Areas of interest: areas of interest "Exhibition and Convention Center"
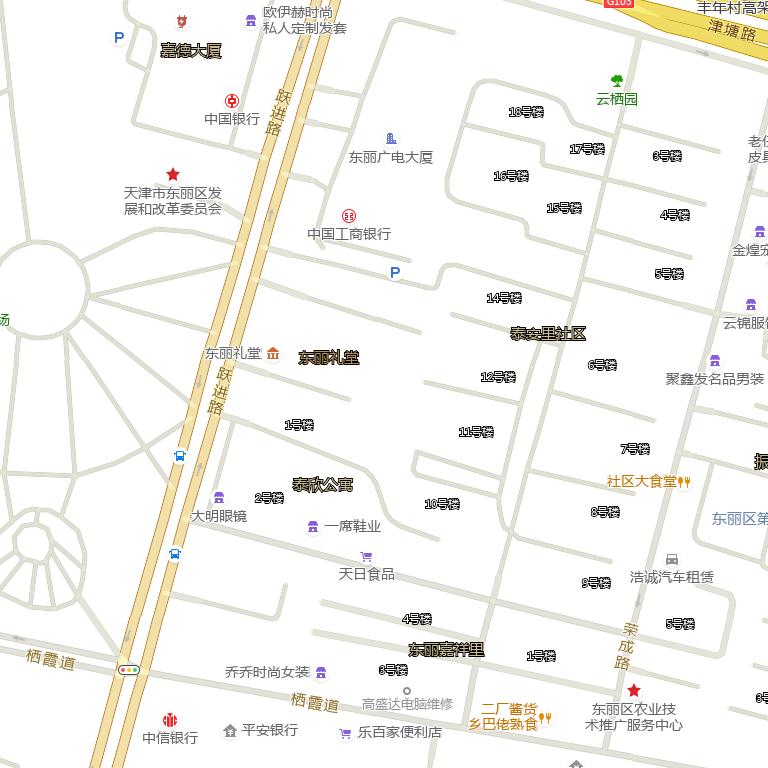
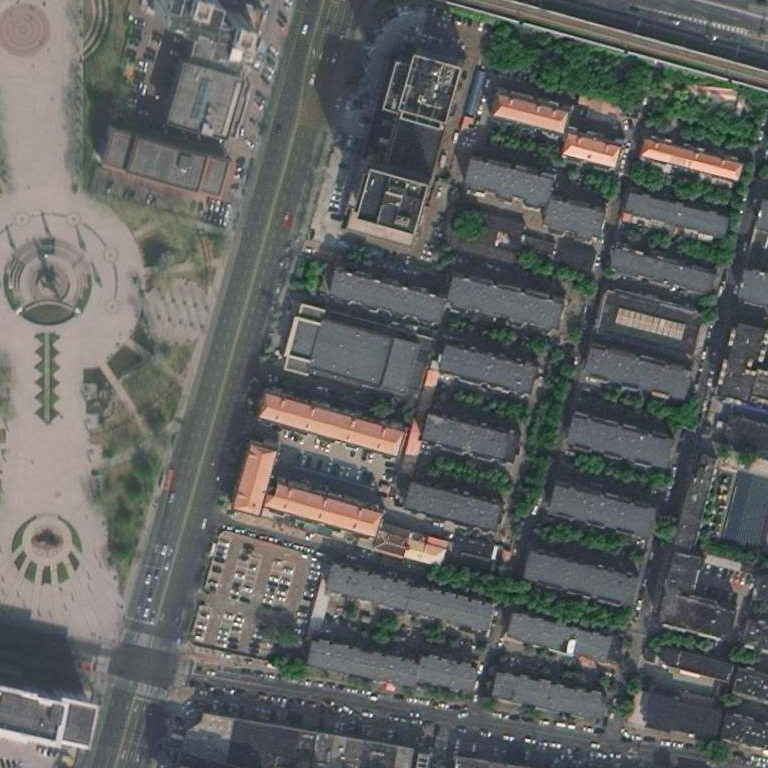